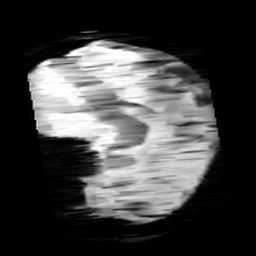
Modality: minIP
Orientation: sagittal
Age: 13
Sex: female
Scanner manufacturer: siemens
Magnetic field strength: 3 T
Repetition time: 0.027 s
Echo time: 0.02 s